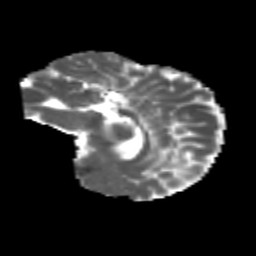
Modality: MD
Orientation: sagittal
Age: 6
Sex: male
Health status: healthy